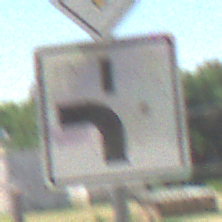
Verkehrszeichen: VerlaufVorfahrtsstrasse5
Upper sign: Vorfahrtsstrasse
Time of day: Midday
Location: Outdoor (Nature)
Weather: Clear
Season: NotSpecified
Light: Natural